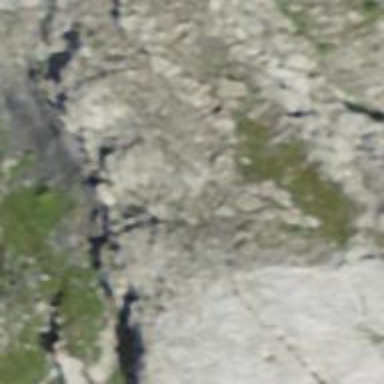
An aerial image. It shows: Natural cliff.